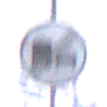
Verkehrszeichen: EndeUeberholverbotKraftfahrzeuge
Umgebung: Outdoor, Nature
Tageszeit: MorningAfternoon
Wetter: PartlyCloudy
Licht: Natural
Jahreszeit: Winter
Kontrast: HighContrast